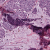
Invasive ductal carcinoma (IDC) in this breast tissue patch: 1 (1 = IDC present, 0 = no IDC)